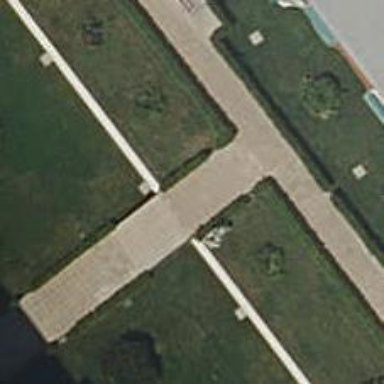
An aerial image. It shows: Road with steps.